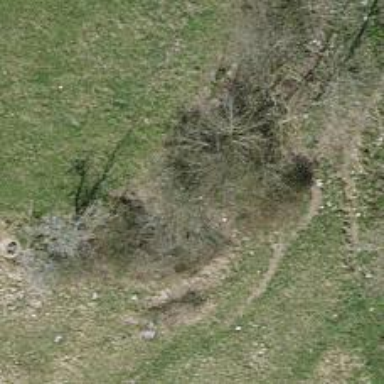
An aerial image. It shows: Single tag "natural: tree."